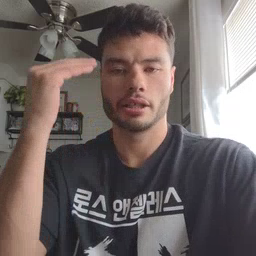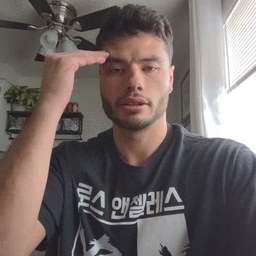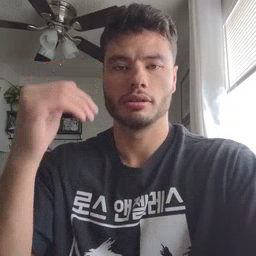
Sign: head